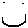
Label: smiley face